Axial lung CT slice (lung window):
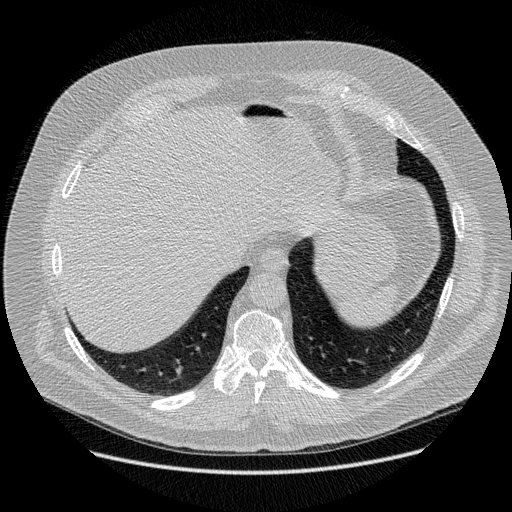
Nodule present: no